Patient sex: M
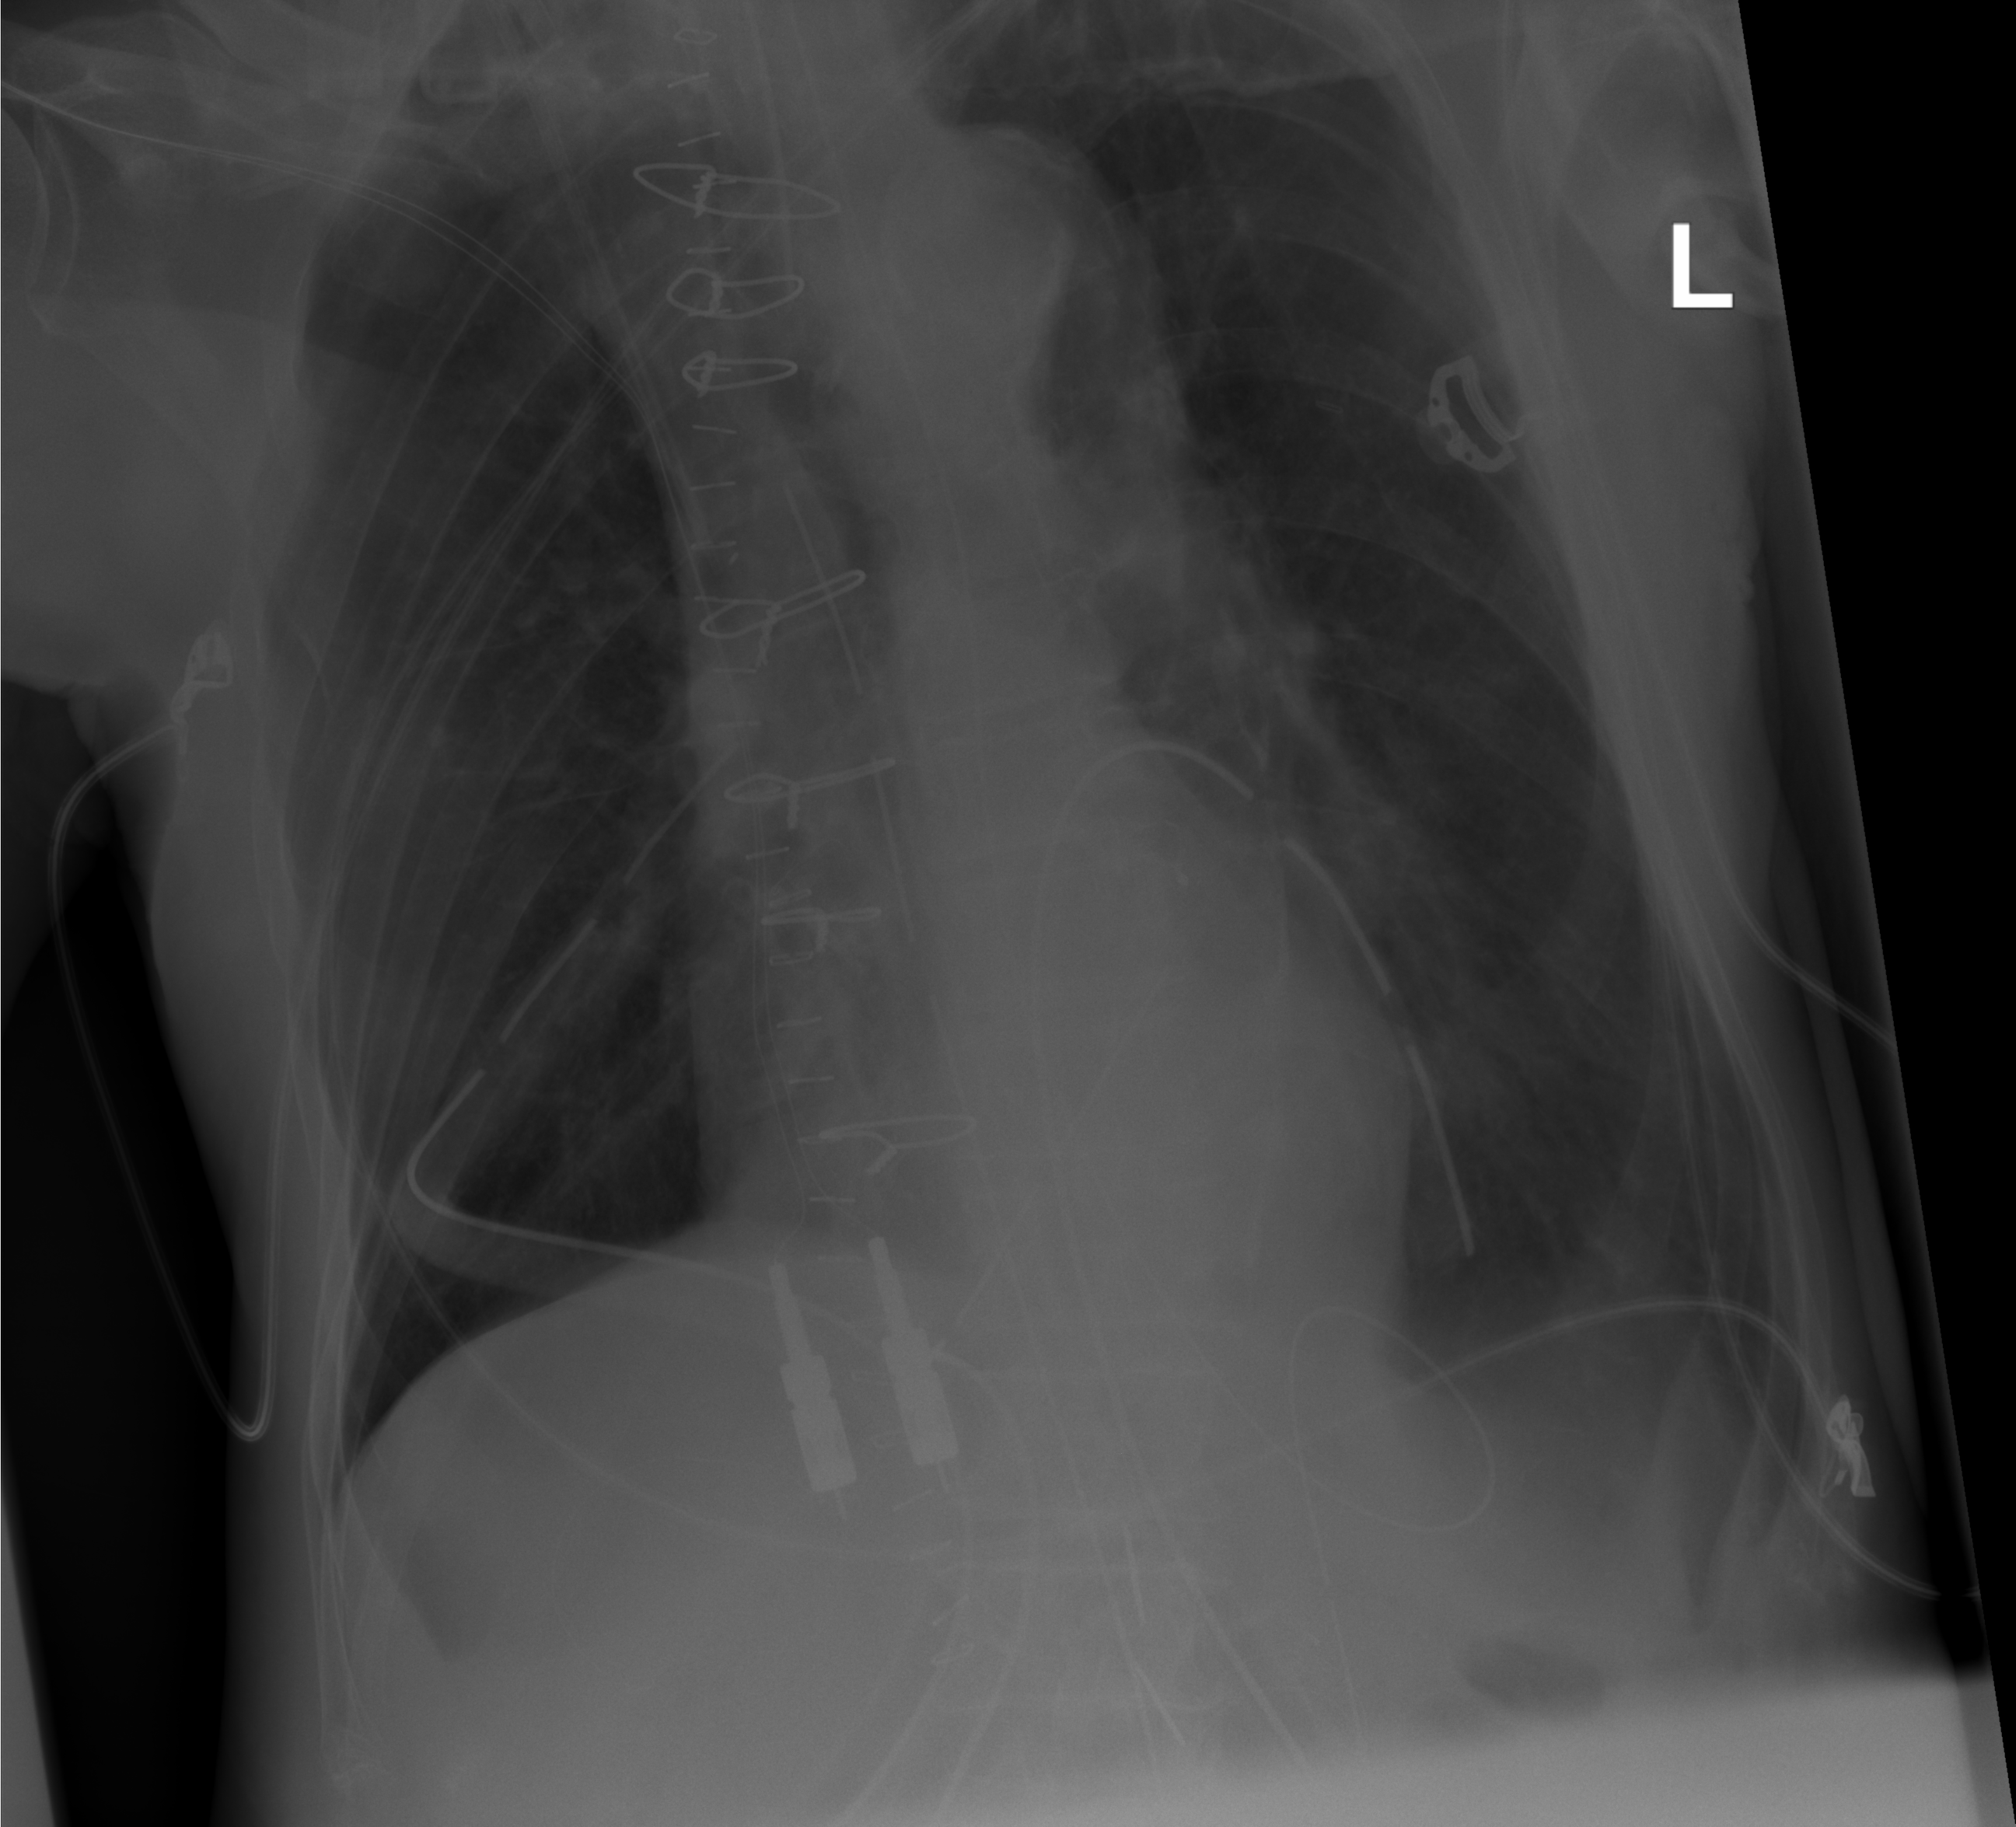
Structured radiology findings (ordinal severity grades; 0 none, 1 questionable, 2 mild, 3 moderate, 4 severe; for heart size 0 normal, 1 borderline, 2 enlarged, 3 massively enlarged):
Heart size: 0
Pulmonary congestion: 1
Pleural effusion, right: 0
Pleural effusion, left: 0
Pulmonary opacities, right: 0
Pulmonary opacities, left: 0
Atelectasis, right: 0
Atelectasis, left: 0